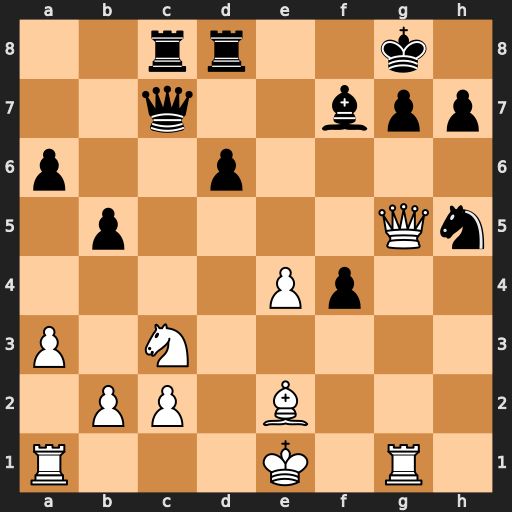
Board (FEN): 2rr2k1/2q2bpp/p2p4/1p4Qn/4Pp2/P1N5/1PP1B3/R3K1R1
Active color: w
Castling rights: Q
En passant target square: -
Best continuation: Bxh5